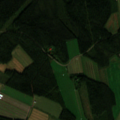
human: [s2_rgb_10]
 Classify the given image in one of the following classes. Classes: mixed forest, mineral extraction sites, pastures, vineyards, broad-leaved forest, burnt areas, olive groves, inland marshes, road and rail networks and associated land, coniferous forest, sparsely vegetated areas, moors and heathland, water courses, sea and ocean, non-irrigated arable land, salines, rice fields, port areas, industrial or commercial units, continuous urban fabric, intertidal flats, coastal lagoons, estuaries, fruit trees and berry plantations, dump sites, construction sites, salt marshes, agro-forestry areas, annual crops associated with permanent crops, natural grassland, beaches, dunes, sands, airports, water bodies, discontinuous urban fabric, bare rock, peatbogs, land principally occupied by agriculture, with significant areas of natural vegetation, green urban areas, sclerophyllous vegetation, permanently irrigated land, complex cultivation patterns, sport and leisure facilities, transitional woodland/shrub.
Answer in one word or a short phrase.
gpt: non-irrigated arable land, land principally occupied by agriculture, with significant areas of natural vegetation, coniferous forest, mixed forest